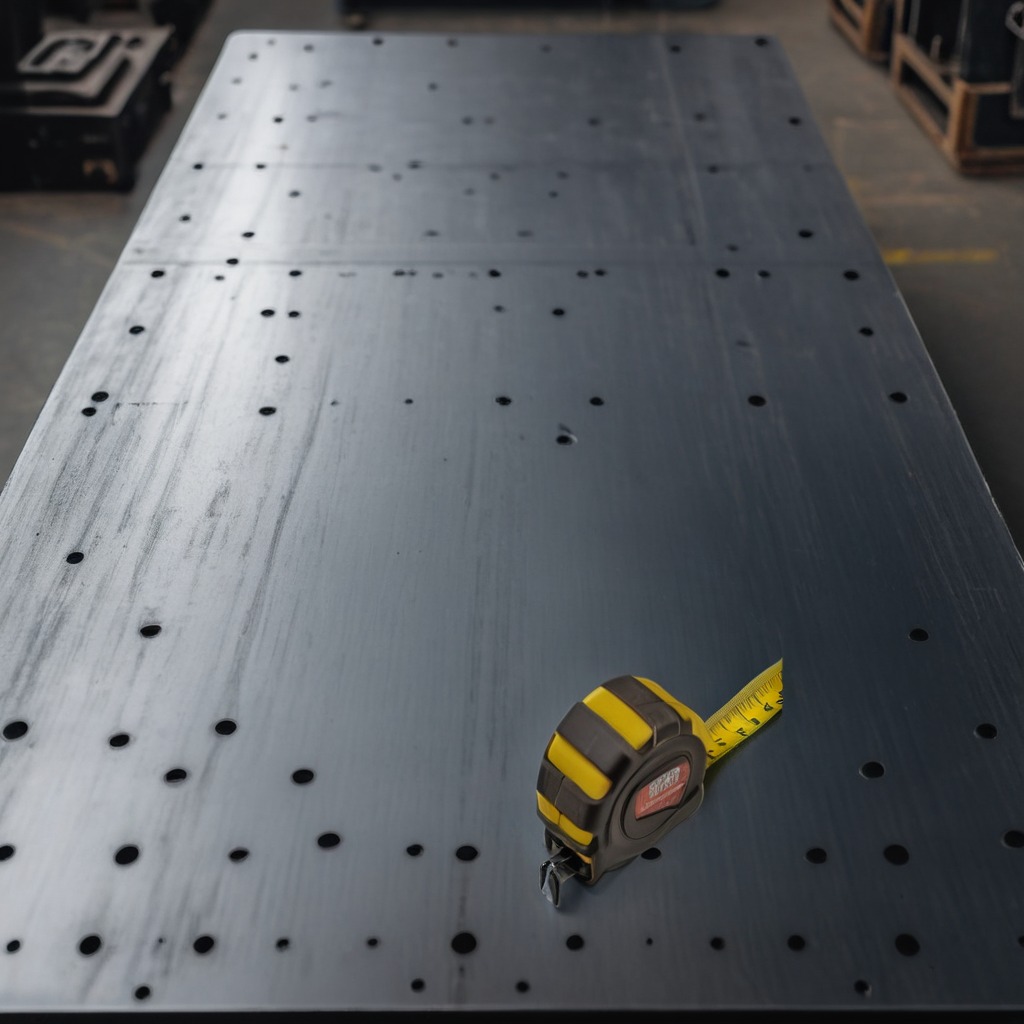
A measuring tape is lying on the cold steel table in the mining workshop.